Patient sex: F
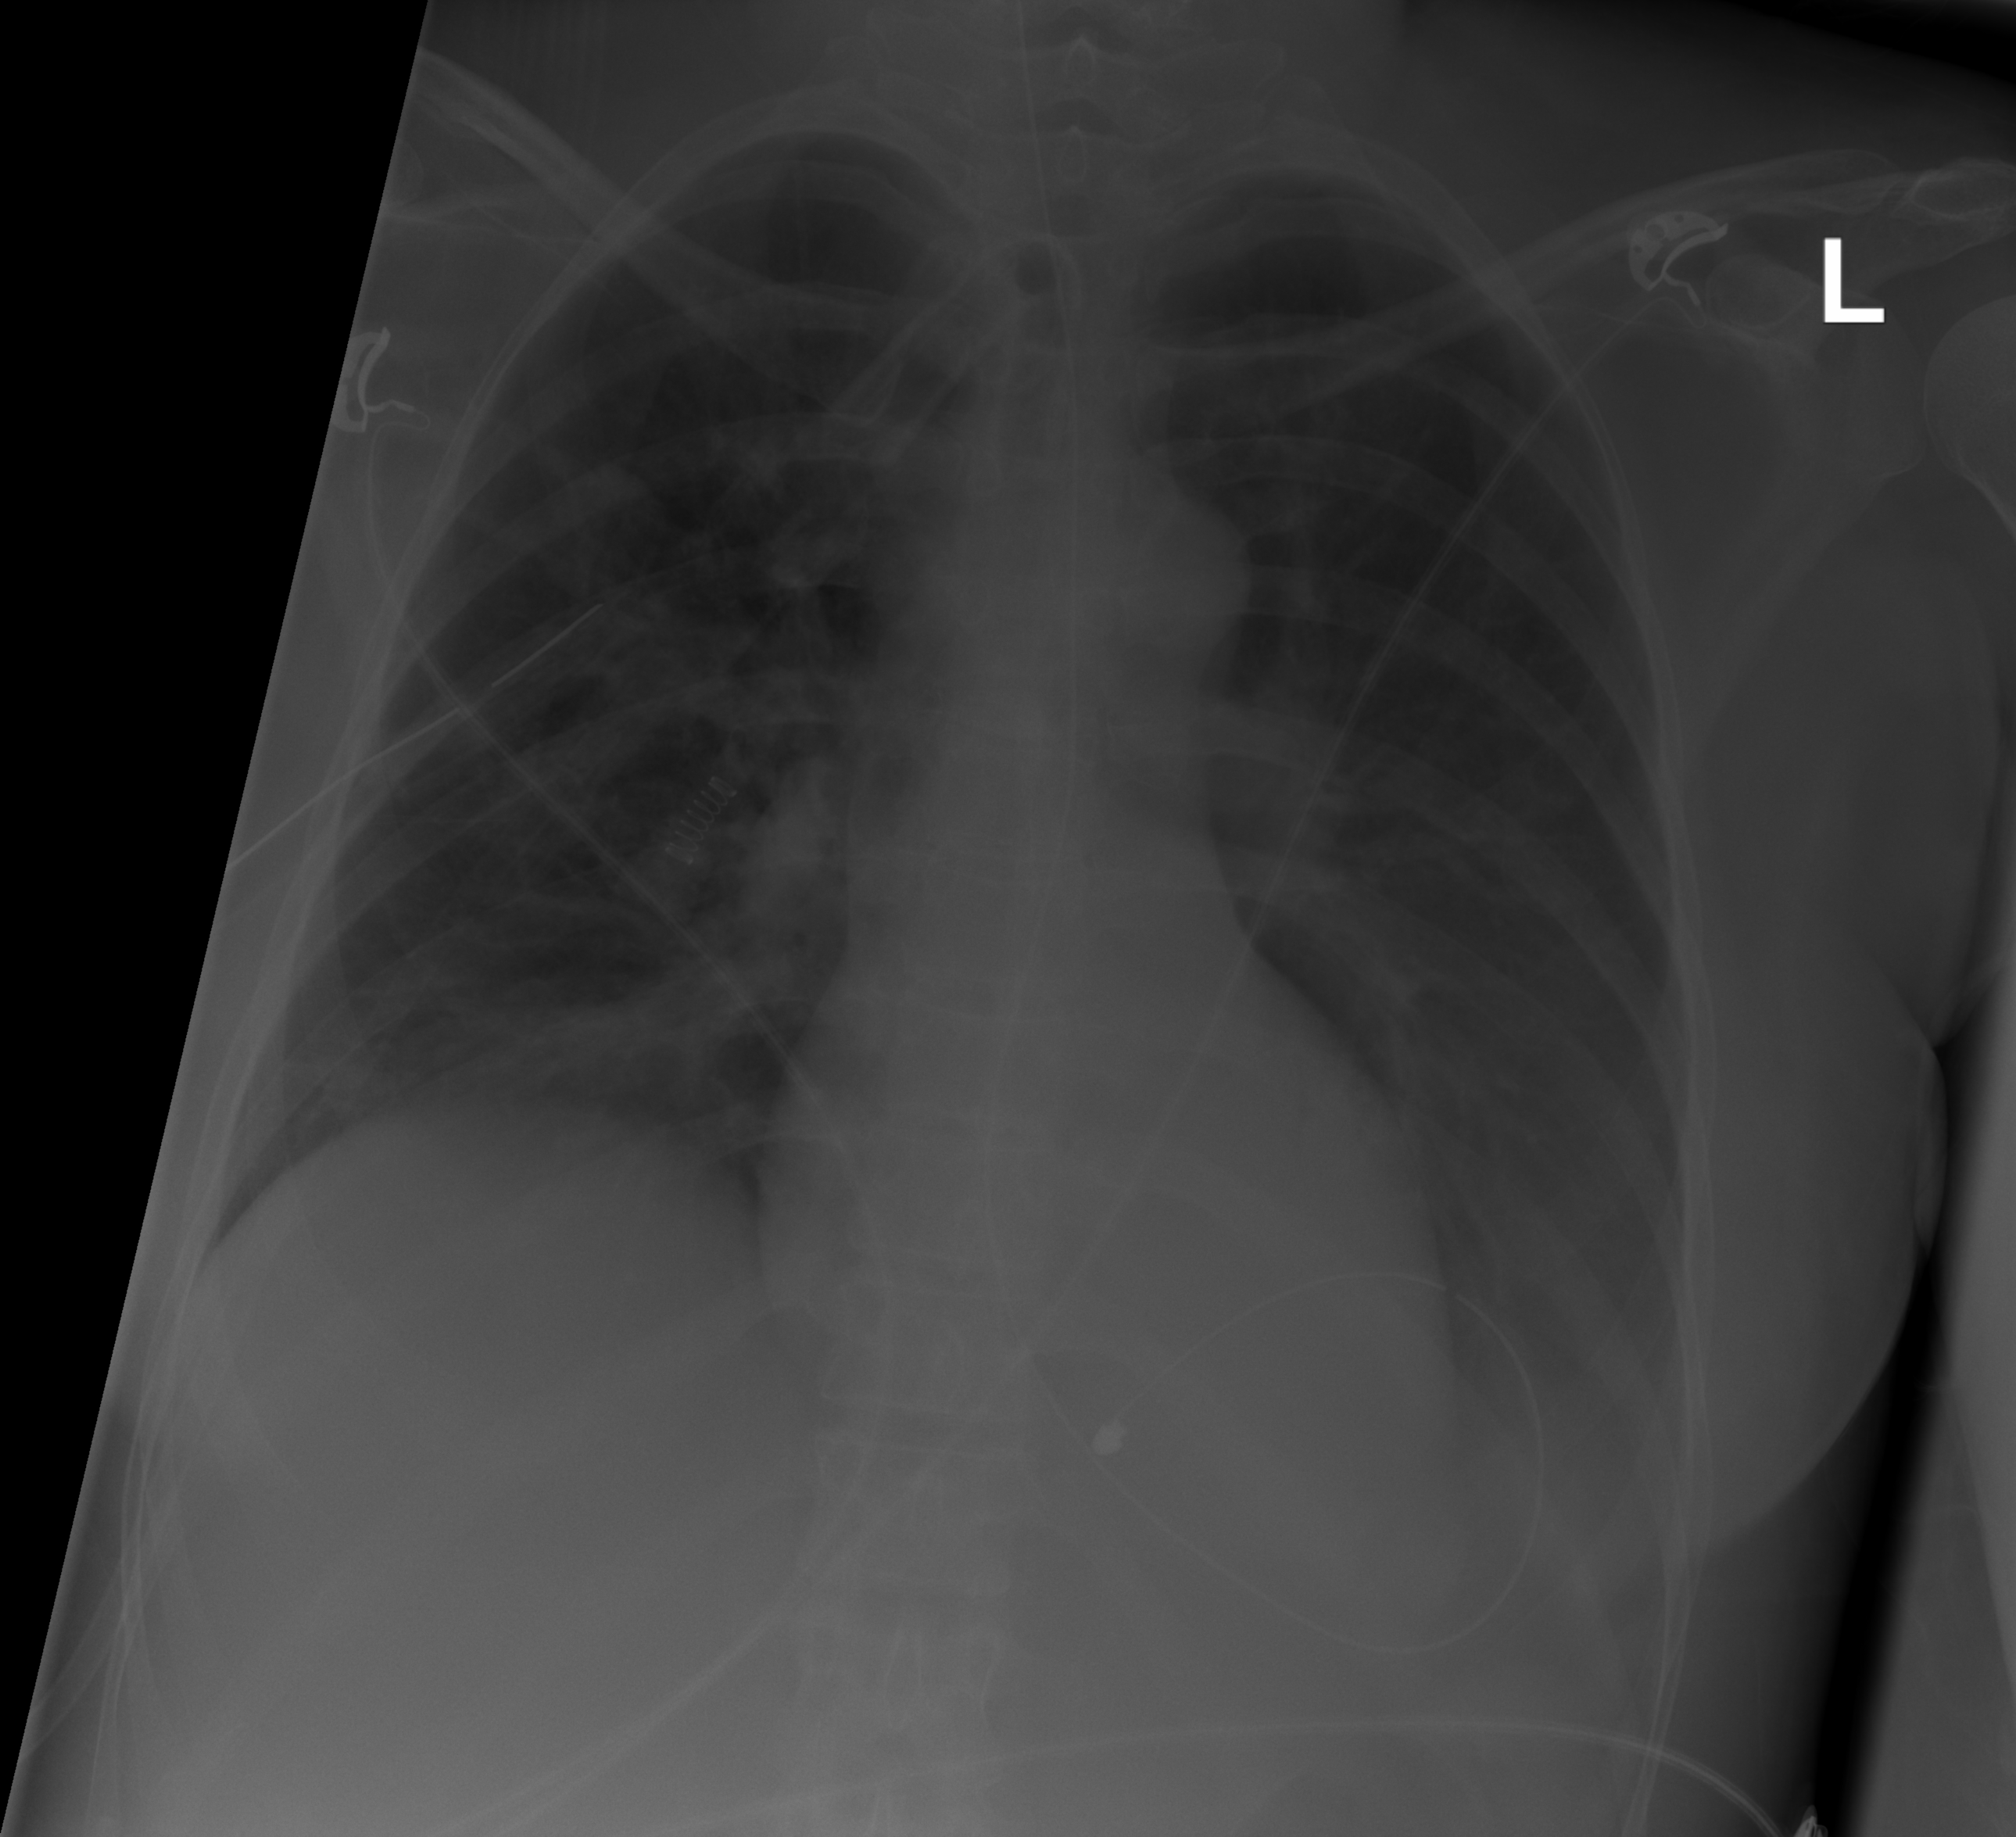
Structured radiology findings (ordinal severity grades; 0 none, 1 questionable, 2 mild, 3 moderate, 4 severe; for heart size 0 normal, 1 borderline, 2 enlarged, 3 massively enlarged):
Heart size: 0
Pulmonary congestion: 0
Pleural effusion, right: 0
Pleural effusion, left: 2
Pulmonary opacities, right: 0
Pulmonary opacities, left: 0
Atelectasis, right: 0
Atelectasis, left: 2